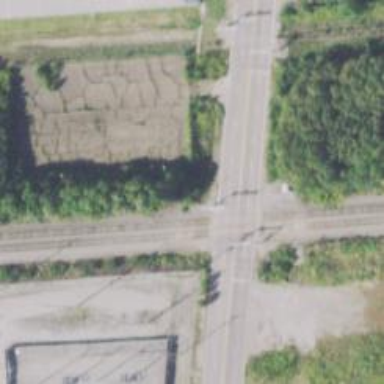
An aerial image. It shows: Railway level crossing.